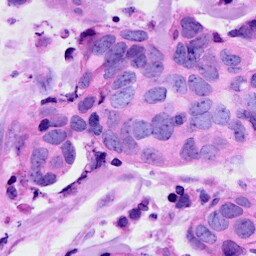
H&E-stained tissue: Breast